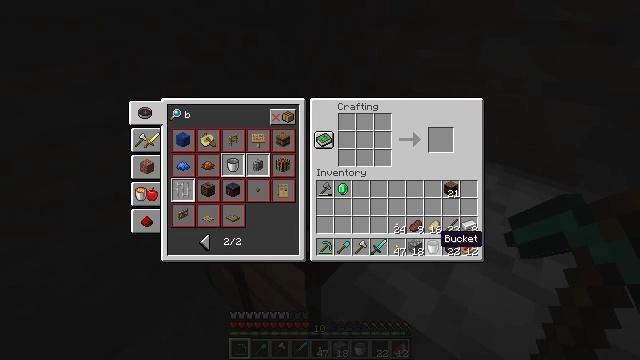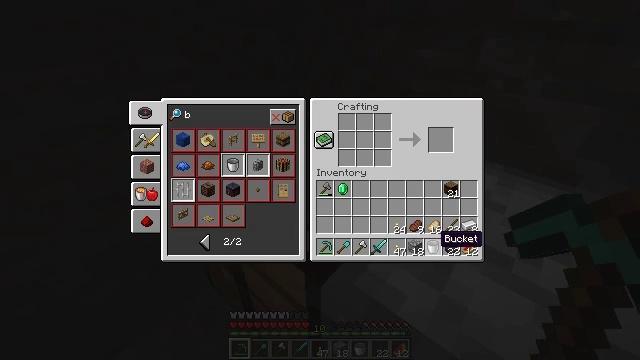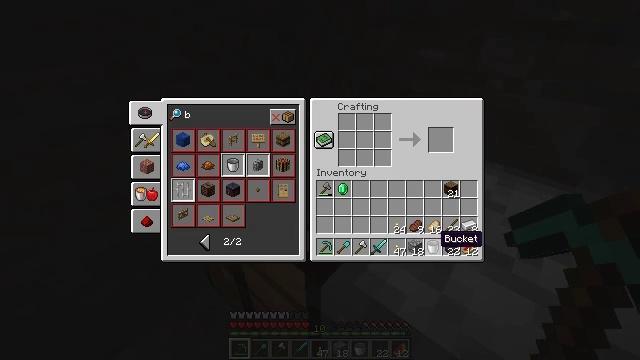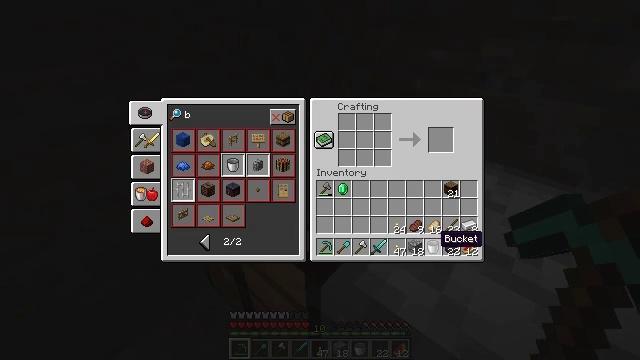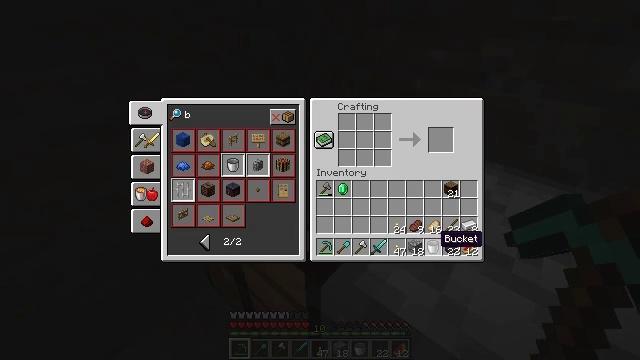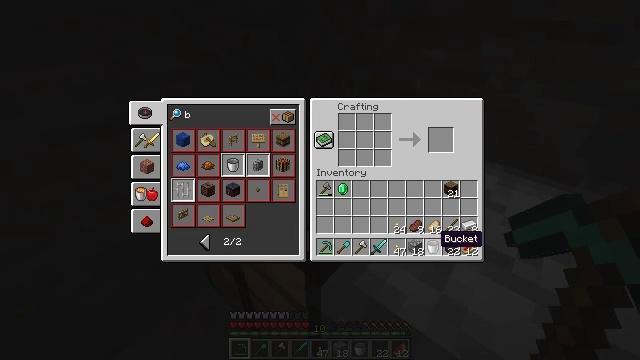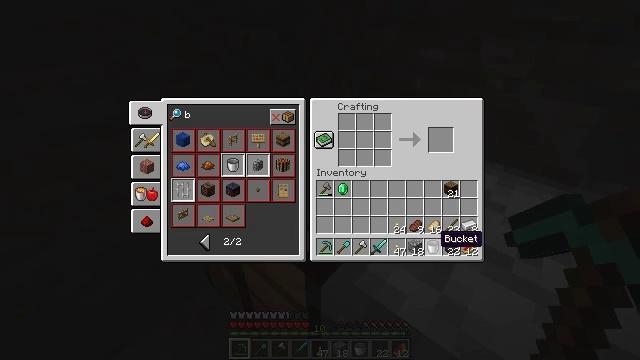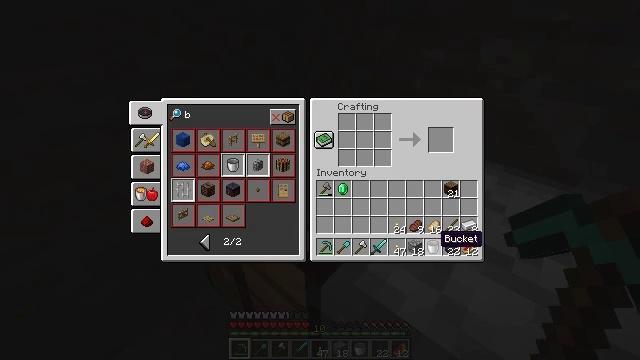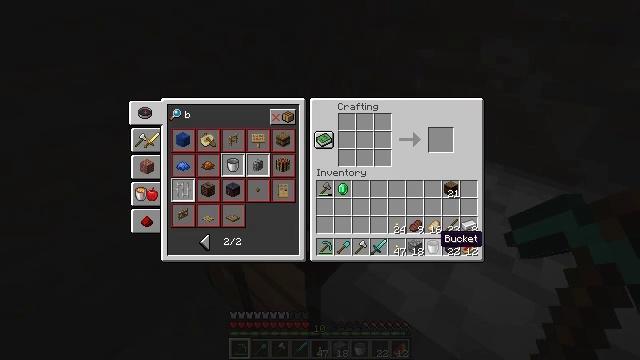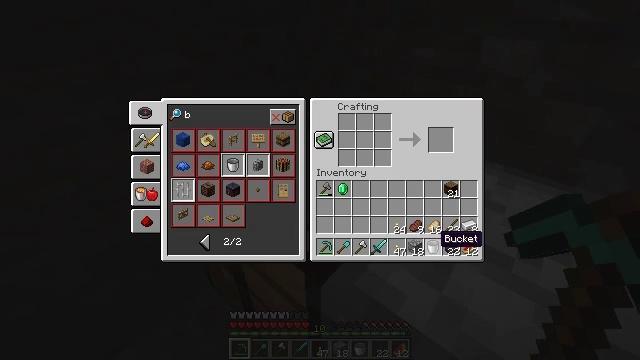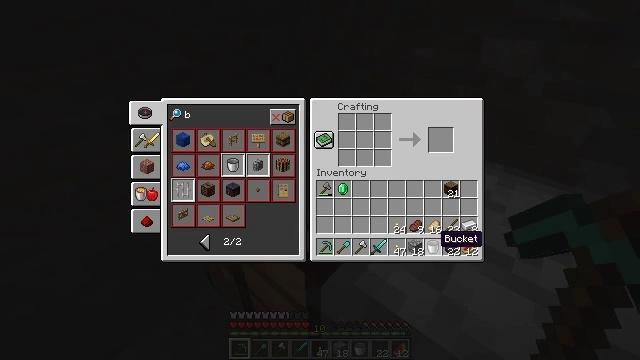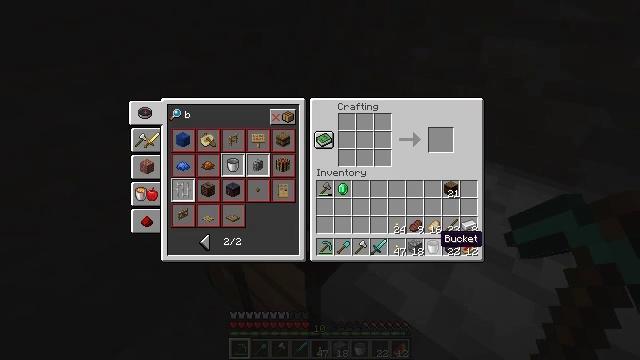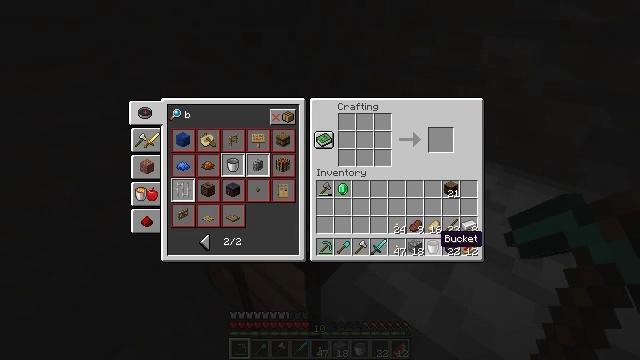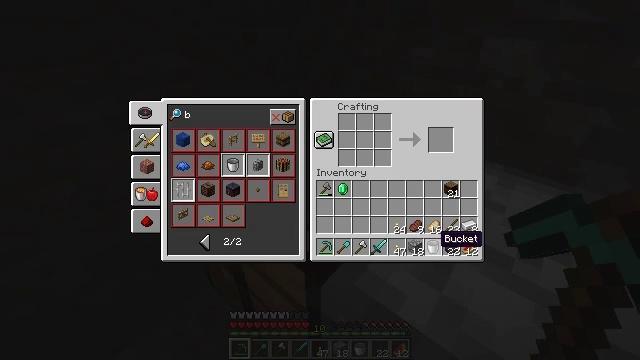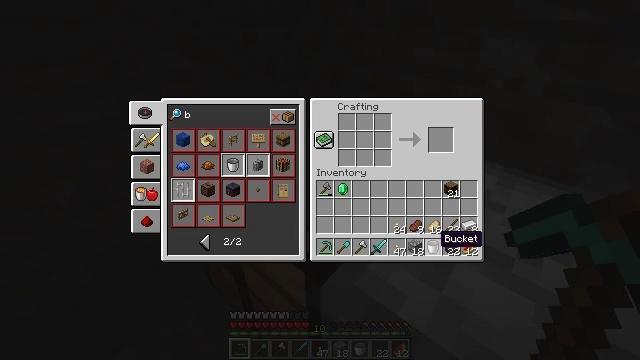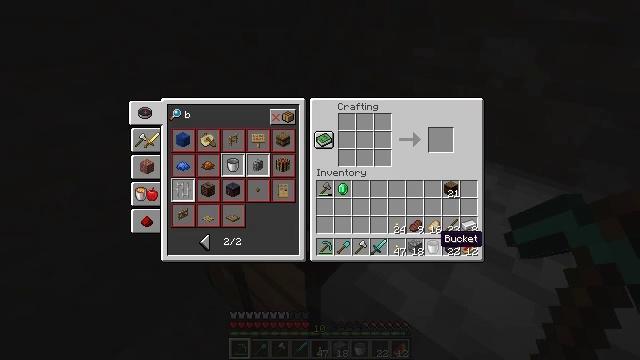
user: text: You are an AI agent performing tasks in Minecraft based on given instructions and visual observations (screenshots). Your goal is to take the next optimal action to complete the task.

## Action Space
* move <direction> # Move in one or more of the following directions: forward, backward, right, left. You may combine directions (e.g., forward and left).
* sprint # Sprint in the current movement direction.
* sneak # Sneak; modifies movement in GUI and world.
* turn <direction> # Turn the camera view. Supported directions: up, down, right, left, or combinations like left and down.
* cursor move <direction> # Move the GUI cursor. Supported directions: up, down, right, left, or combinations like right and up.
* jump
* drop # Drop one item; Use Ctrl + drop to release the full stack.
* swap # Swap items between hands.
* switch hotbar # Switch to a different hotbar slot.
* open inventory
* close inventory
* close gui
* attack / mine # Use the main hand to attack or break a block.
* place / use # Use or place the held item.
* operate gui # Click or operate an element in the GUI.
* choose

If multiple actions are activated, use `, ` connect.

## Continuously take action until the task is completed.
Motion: motion action
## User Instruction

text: Remove an emerald from the inventory.
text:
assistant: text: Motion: no_op
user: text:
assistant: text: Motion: no_op
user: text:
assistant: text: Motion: no_op
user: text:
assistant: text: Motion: no_op
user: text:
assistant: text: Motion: no_op
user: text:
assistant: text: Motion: no_op
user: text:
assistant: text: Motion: no_op
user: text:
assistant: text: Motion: no_op
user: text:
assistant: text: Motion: no_op
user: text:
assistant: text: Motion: no_op
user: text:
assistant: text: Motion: no_op
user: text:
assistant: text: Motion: no_op
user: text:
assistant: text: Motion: no_op
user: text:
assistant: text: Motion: no_op
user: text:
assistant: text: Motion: no_op
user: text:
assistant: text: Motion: no_op
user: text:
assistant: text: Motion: no_op
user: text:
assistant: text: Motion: no_op
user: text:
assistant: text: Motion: no_op
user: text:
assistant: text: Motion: no_op
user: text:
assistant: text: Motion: no_op
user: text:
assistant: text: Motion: no_op
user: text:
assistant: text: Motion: no_op
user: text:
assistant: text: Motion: no_op
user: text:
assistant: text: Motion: no_op
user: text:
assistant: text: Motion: no_op
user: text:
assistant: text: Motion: no_op
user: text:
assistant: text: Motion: no_op
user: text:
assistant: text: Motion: no_op
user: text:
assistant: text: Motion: no_op